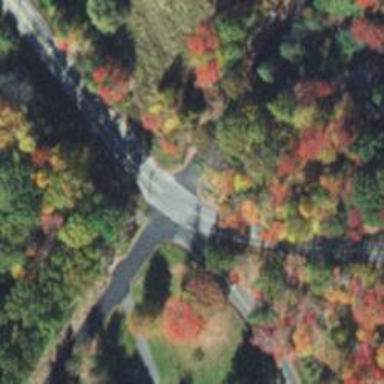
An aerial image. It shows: Stop road.